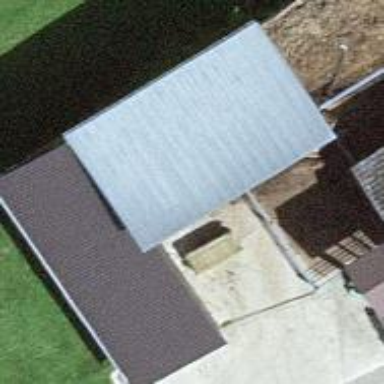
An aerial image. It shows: Farm auxiliary building with gabled roof.